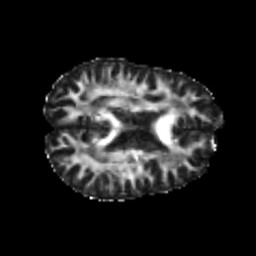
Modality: FA
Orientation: axial
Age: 22
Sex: male
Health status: healthy
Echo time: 0.074 s